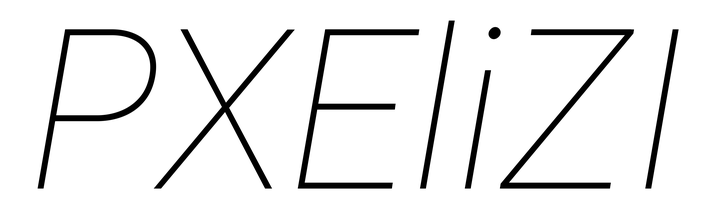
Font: Roboto-Italic_Thin_Italic